Field crop: tomato
Growth stage: 2
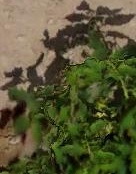
Species: tomato